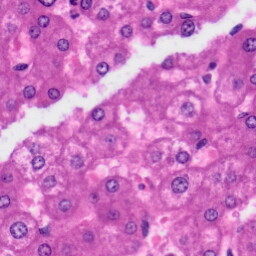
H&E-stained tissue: Liver